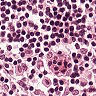
Metastatic tissue present: no